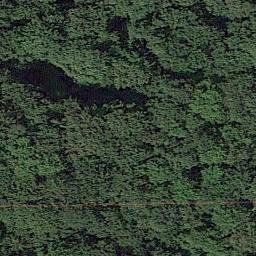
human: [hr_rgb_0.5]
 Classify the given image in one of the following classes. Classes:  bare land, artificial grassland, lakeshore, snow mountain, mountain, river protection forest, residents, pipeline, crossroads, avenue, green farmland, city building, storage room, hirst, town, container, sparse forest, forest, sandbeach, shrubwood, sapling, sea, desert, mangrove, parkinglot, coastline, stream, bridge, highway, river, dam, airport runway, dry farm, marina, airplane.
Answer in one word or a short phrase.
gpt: forest